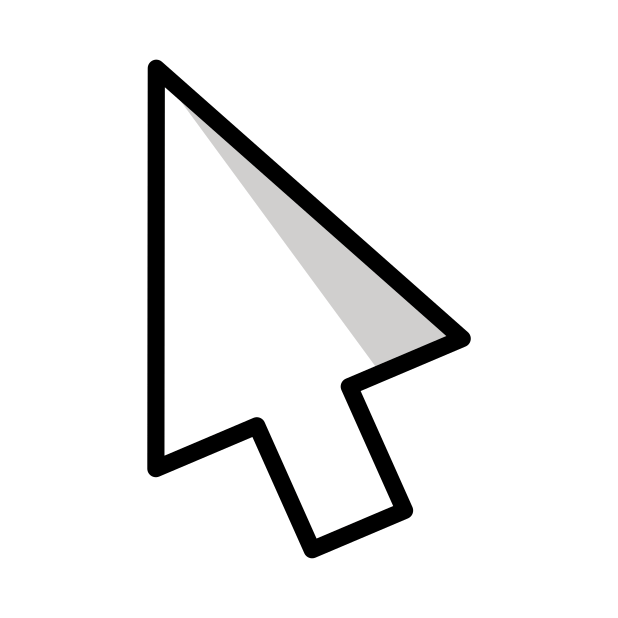
cursor